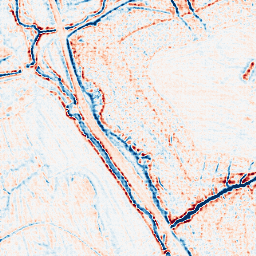
Category: edge_preserving
Decomposition family: bilateral
Decomposition parameters: d: 9
sigma_color: 75
sigma_space: 75
Upsampling method: sinc_hamming
Upsampling parameters: scale: 4
kernel_size: 4
Upsampling scale: 4